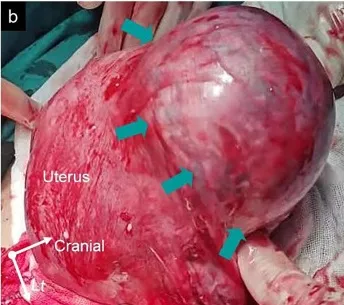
(A,B) The protuberance with gross subserous blood vessels in the left fundus of the uterus from different perspectives measuring ~10 x 10 x 8 cm (green arrows).
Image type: medical_photograph (other_medical_photograph)